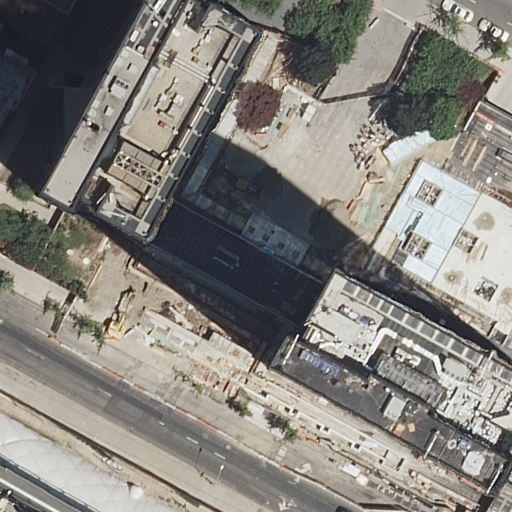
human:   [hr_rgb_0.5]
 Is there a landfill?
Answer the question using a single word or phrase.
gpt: no

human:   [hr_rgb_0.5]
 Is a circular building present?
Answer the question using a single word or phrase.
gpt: no

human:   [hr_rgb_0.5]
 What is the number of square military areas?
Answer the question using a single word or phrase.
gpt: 0

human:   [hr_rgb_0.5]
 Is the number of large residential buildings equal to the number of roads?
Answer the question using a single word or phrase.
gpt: no

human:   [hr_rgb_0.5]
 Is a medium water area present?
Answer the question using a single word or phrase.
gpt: no

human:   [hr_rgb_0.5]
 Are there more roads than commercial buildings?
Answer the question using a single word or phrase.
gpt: yes

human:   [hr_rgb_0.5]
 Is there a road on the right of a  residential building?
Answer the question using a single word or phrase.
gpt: yes

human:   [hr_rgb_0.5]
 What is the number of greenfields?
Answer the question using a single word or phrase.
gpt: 0

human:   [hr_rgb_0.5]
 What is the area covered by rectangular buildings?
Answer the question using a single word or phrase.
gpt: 2629m2

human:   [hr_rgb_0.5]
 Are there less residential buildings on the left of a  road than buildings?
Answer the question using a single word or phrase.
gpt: yes

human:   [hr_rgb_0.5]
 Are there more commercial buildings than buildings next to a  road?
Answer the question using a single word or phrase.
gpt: no

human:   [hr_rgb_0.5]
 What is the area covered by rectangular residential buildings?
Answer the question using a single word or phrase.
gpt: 2629m2

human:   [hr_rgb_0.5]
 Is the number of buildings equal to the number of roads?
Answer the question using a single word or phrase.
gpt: no

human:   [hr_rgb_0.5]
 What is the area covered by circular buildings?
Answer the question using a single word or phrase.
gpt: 0m2

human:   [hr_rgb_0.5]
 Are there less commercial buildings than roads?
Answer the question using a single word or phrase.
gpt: yes

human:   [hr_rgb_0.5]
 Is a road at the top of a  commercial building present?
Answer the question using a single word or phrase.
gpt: no

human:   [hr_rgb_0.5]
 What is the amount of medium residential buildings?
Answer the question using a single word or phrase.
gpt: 1

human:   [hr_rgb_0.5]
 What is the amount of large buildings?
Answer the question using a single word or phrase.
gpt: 2

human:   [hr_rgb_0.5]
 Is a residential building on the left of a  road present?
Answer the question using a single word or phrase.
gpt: yes

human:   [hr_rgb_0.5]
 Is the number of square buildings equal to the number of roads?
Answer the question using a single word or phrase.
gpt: no

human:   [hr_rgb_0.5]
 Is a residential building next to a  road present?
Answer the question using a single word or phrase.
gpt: yes

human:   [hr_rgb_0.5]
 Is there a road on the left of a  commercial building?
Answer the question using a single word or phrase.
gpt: no

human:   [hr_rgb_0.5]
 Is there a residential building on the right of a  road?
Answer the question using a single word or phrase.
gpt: yes

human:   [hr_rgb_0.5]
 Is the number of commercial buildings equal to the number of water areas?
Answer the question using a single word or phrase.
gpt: yes

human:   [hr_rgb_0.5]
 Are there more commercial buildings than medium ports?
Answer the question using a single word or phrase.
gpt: no

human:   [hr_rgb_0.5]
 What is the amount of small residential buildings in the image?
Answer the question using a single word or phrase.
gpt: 2

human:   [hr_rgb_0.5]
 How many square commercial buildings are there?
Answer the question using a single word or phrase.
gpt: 0

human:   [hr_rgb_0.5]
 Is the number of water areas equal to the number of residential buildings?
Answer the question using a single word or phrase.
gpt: no

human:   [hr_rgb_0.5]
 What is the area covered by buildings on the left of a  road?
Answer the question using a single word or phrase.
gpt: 1228m2

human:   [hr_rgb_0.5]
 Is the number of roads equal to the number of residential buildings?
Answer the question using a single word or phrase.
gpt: no

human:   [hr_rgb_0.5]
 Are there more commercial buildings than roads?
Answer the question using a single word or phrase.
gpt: no

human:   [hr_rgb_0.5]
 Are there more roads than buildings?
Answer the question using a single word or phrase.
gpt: yes

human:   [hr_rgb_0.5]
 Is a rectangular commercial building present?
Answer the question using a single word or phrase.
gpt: no

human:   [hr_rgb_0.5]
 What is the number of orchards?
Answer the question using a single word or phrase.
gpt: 0

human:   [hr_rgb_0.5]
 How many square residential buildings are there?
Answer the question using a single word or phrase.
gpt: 0

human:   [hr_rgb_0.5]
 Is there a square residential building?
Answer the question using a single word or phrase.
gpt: no